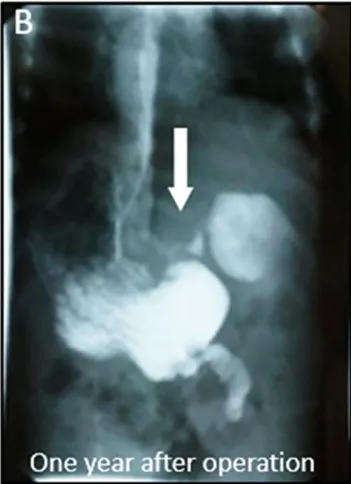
Extended segment extinction, the anastomosis passed smoothly, no narrow. (B) Postoperative UGI showed resolution of the megaduodenum (1 year after operation) (White arrow).
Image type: radiology (x_ray)